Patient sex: M
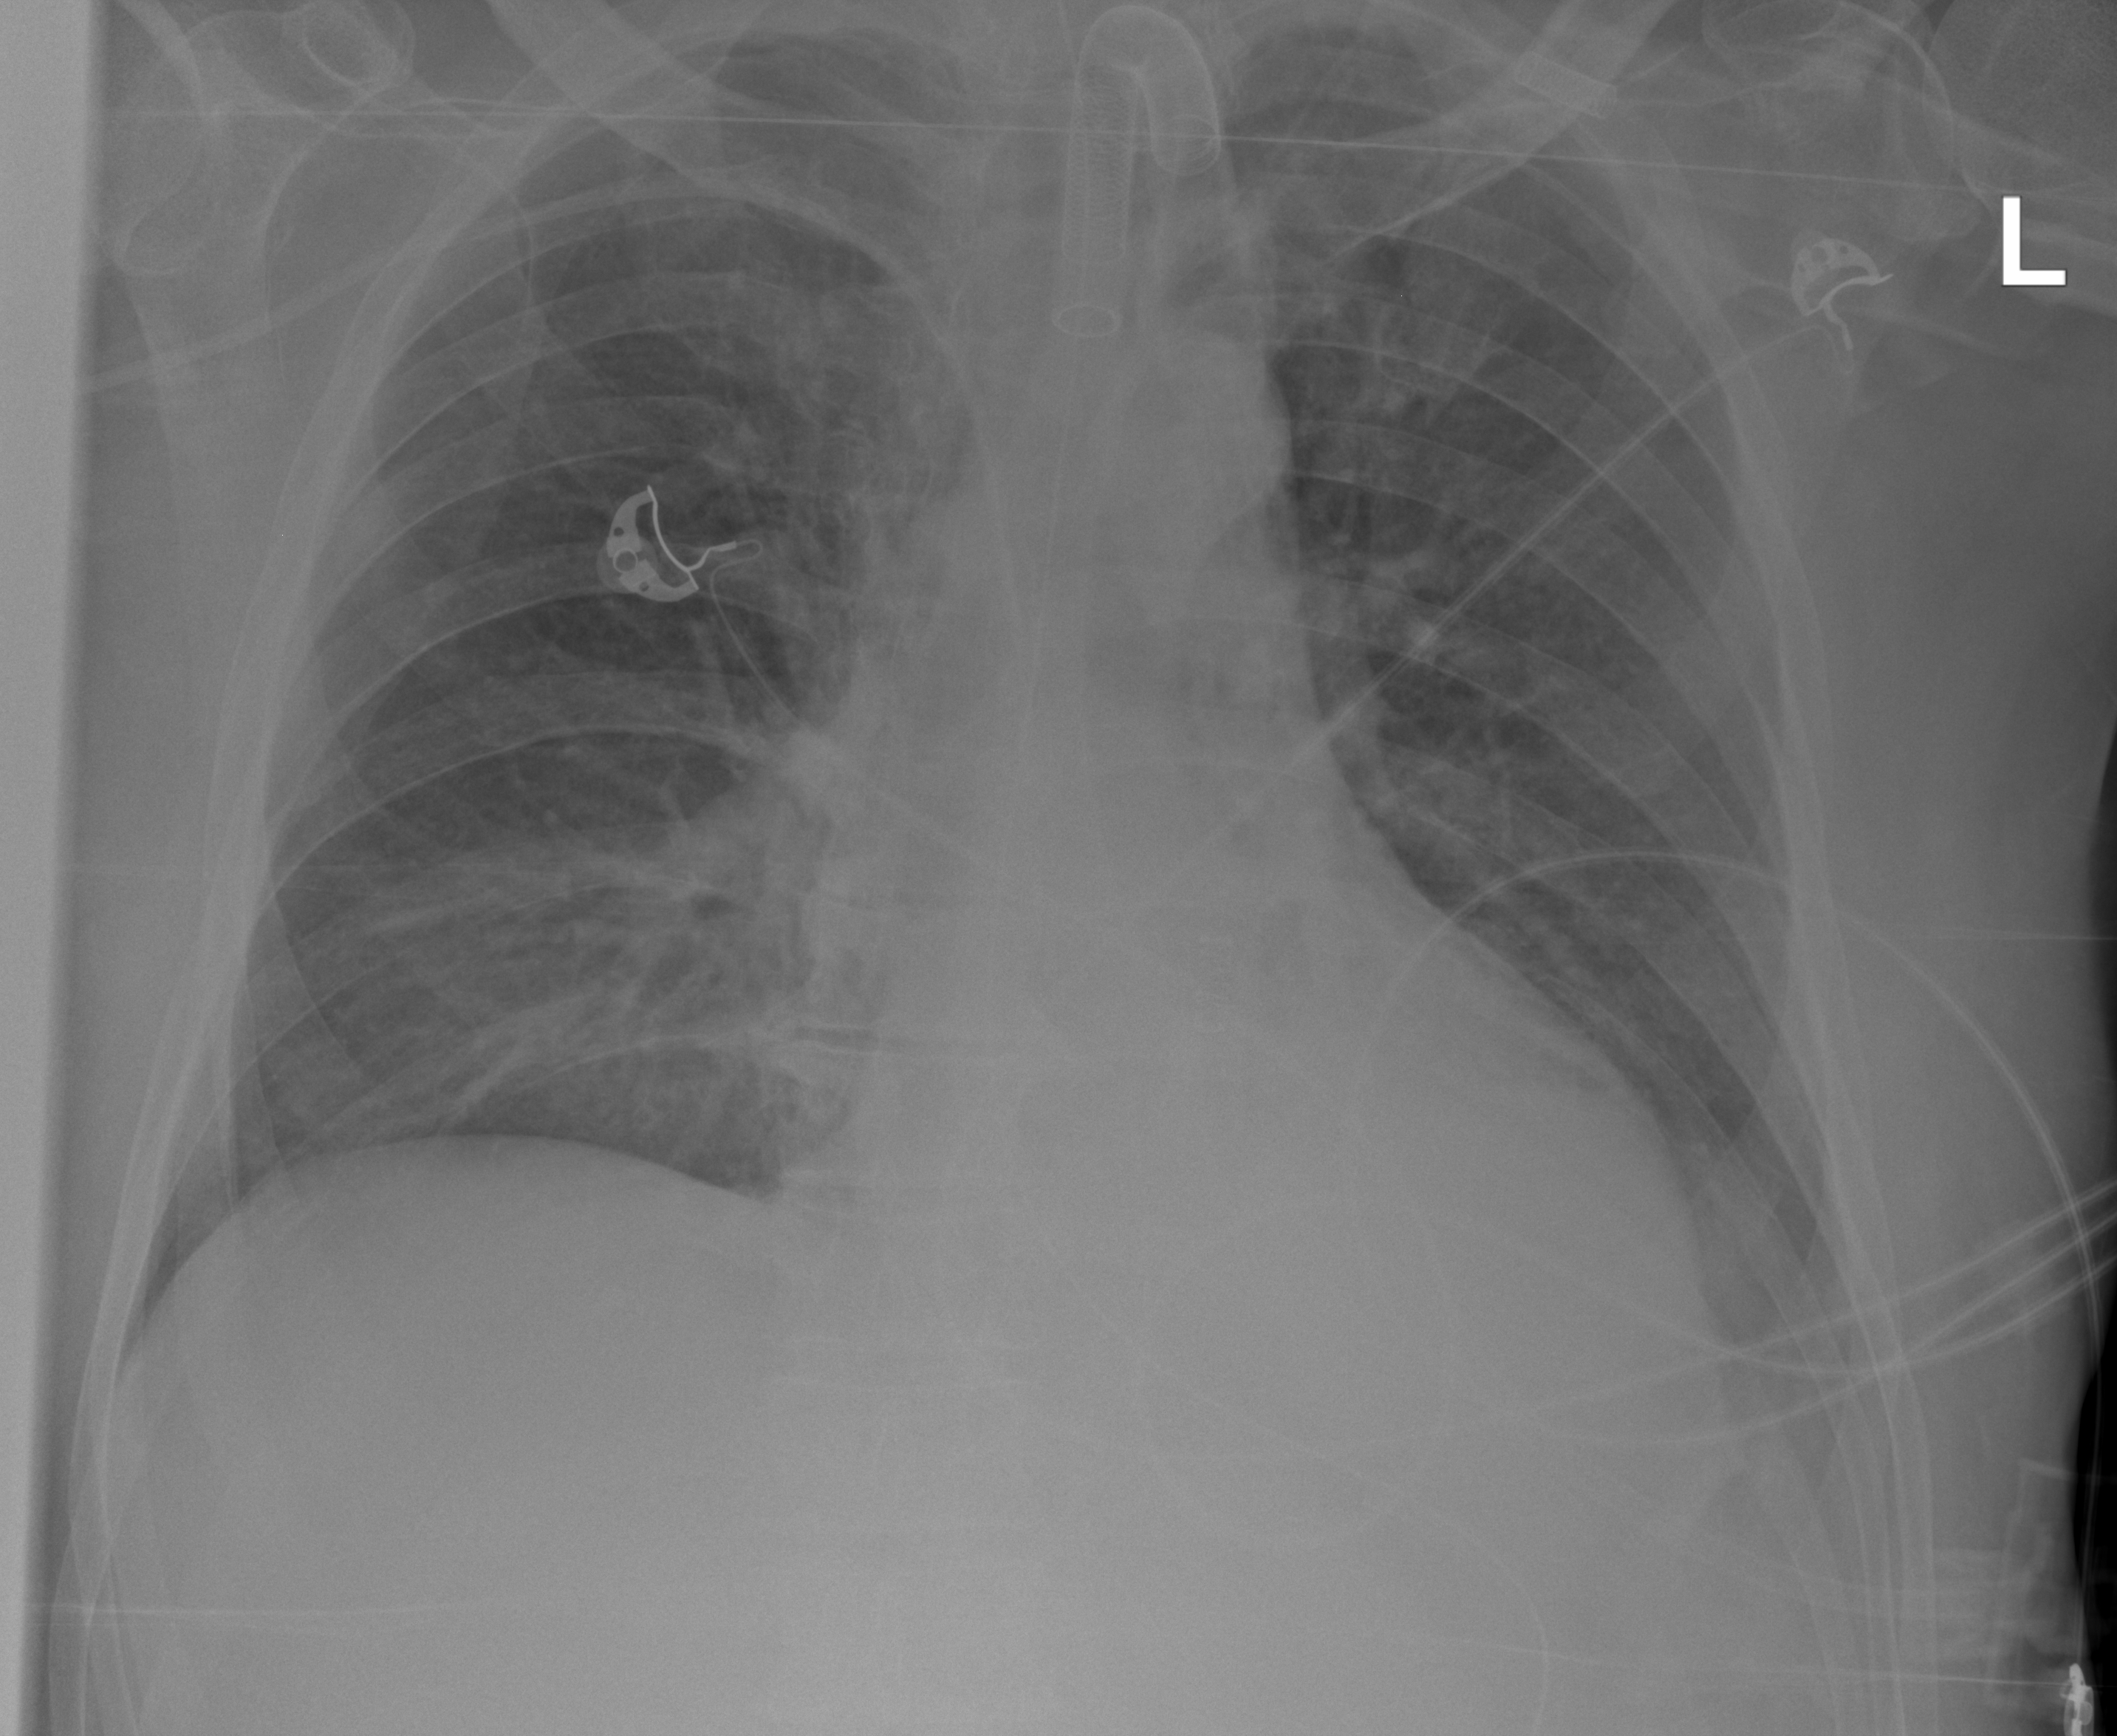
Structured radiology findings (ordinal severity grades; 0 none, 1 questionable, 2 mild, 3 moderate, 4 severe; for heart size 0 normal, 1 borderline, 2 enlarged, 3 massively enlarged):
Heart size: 1
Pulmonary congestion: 0
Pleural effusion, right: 0
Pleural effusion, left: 2
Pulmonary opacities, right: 0
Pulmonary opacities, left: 0
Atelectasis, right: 2
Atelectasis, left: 0